Question: We have a Web API (MVC4) application that returns images from the database. I have verified that the call to the Web API does produce a valid image.
Here is the Fiddler result showing that the image is returned properly: :
I tried setting an image element with the same source as the call, but that didn't work:
'''
<img id="img" src="http://localhost/Seek/api/artifactcontent/?userName=XXXXX&password=XXXXXX&id=15-00931-27" />
'''
What am I doing wrong?
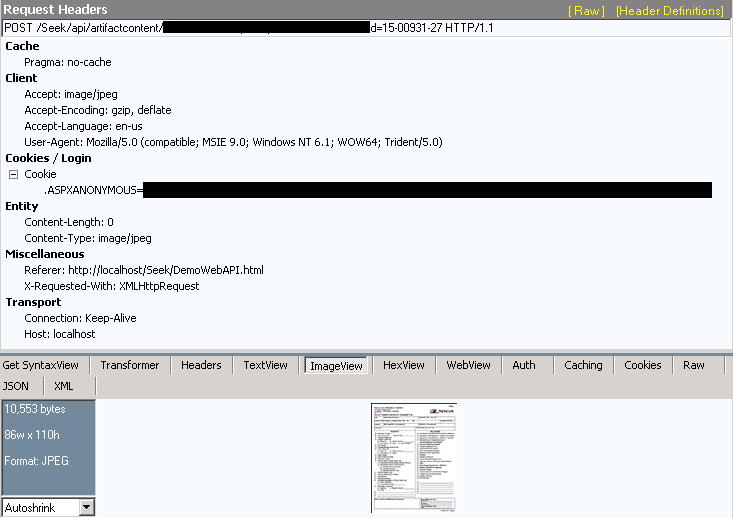
Answer: You request in Fiddler is a POST request; the '' tag sends a GET request. If you want to display images using '' tags, you'll need to make your action accept GET requests instead of (or in addition to) POST.